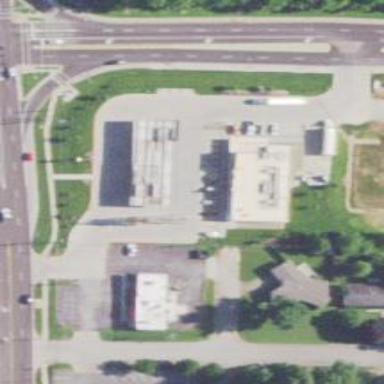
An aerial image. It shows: Convenience shop.